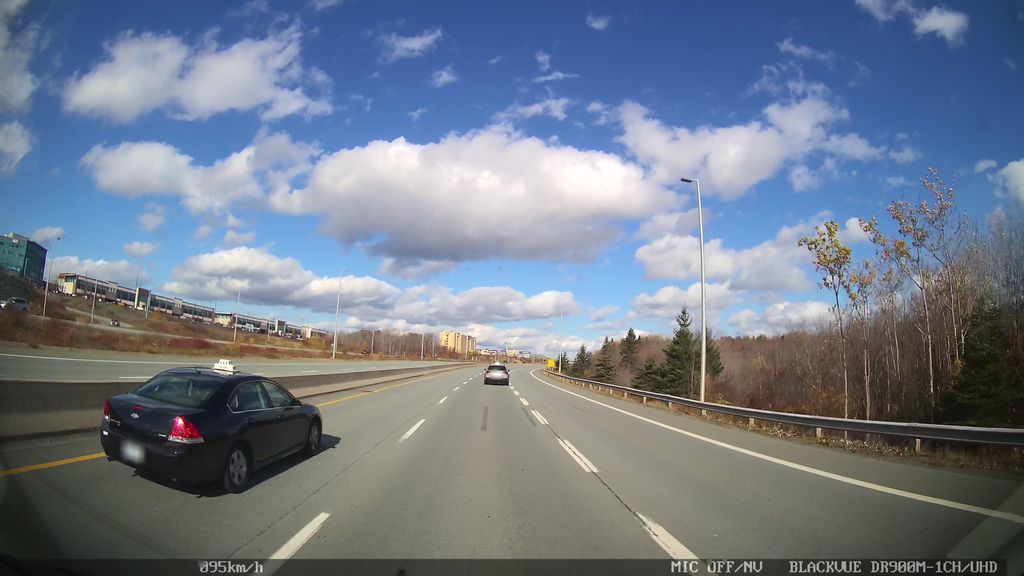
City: halifax